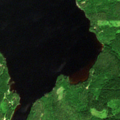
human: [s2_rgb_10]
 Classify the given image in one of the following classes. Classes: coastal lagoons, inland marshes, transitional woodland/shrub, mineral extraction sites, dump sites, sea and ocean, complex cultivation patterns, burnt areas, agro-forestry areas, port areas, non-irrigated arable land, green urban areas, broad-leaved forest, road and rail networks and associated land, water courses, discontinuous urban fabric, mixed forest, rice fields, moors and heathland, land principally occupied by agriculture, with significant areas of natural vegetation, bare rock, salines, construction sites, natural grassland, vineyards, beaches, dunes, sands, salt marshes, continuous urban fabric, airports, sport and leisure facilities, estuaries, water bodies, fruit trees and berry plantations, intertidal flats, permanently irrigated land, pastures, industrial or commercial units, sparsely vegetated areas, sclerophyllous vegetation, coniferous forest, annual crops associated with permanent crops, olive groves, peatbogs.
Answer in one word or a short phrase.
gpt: coniferous forest, mixed forest, water bodies